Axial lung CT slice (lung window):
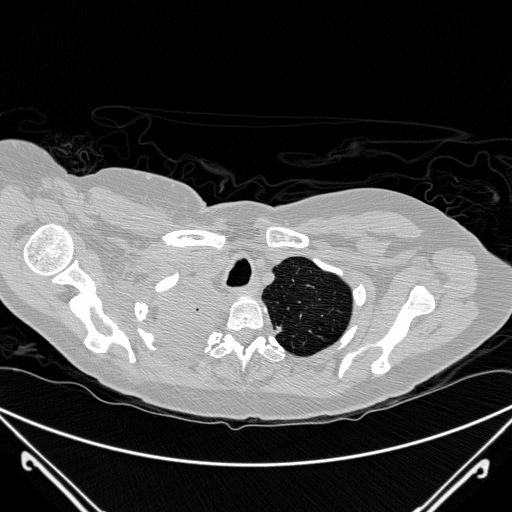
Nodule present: no